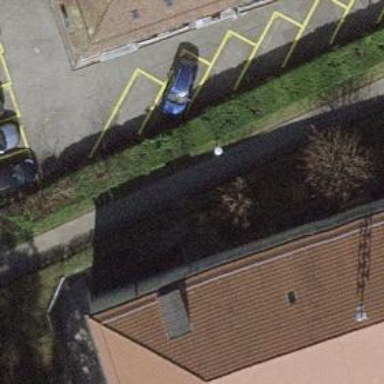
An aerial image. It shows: Entrance with barrier.